Field crop: tomato
Growth stage: 1
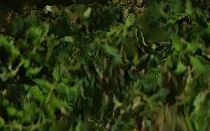
Species: tomato